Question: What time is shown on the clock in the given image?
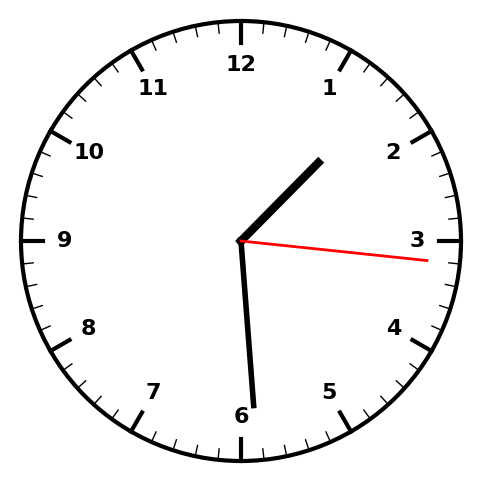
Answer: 01:29:16